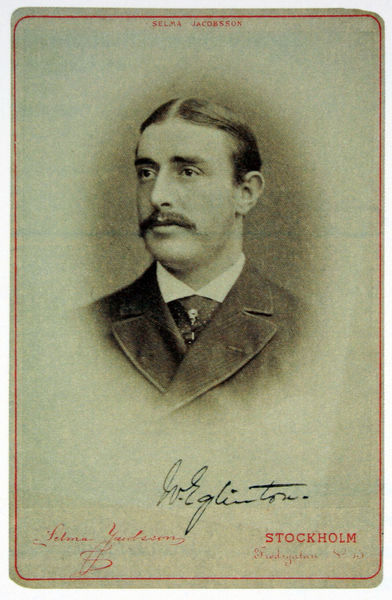
Titel: Das Medium William Eglinton
Künstler: Selma Jacobsson
Standort: München
Institution: Städtische Galerie im Lenbachhaus
Schlagwörter: kopf, mann, ohr, kragen, rahmen, signatur, scheitel, oval, knopfloch, hemdkragen, revers, schnauzer, foto, unterschrift, schmucknadel